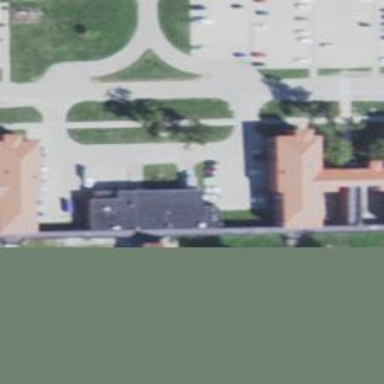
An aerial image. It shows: Healthcare facility identified as hospital.